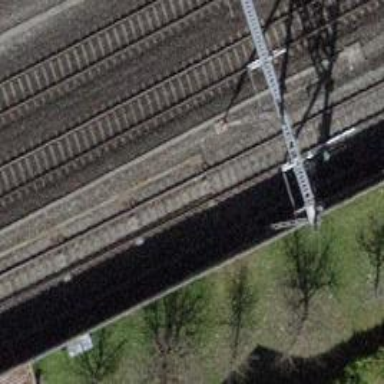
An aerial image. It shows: Railway switch.